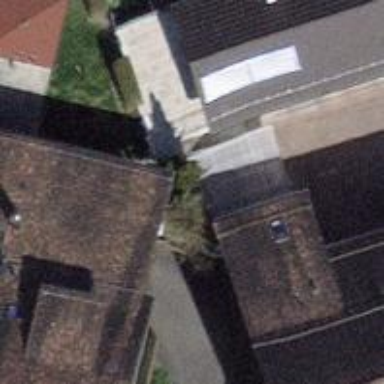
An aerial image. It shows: Detached building.